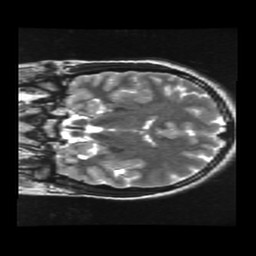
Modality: T2w
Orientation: coronal
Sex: female
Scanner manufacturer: ge
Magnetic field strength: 3 T
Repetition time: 5 s
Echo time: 0.101 s